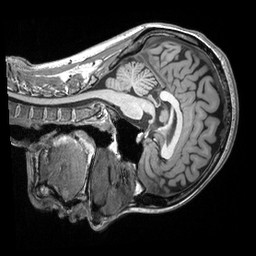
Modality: T1w
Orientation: sagittal
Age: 23
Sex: female
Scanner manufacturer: siemens
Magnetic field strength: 3 T
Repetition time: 2.53 s
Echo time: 0.00298 s